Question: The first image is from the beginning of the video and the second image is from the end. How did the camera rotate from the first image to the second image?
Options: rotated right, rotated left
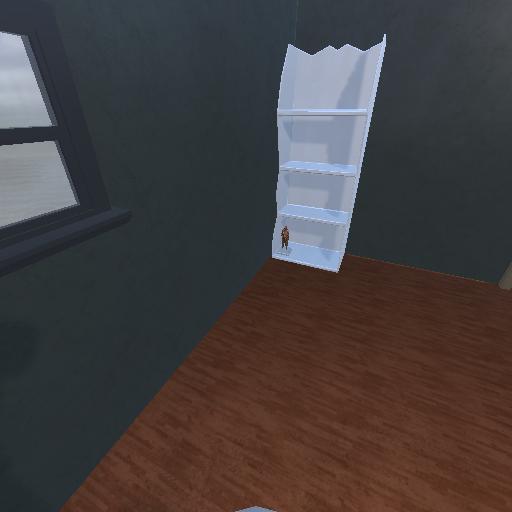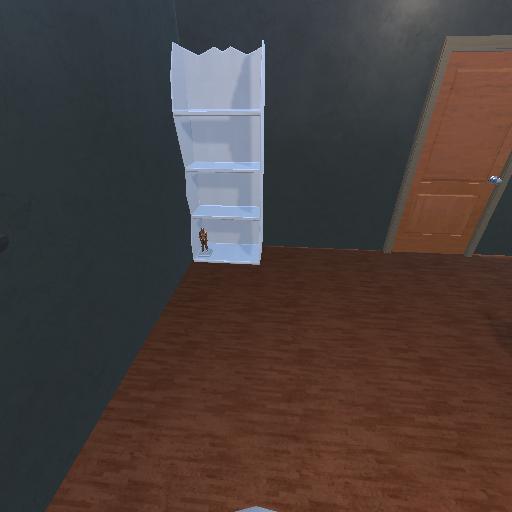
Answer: rotated right